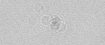
Label: camera_spot